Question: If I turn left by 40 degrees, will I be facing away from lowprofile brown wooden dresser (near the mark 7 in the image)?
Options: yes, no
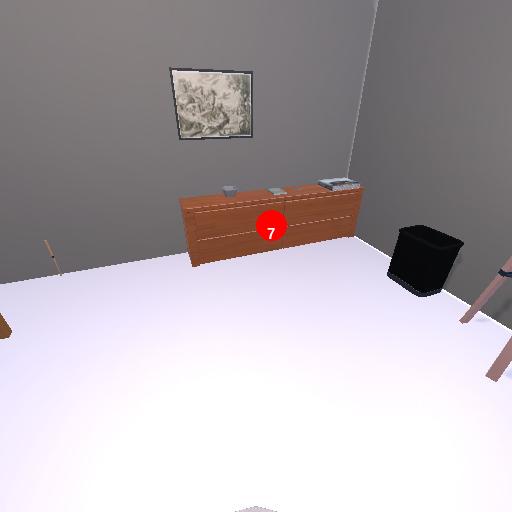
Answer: yes